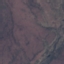
Land use / land cover: HerbaceousVegetation